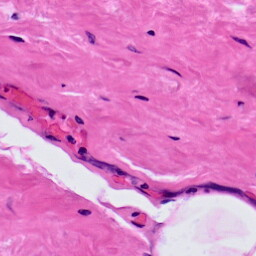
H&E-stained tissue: Prostate